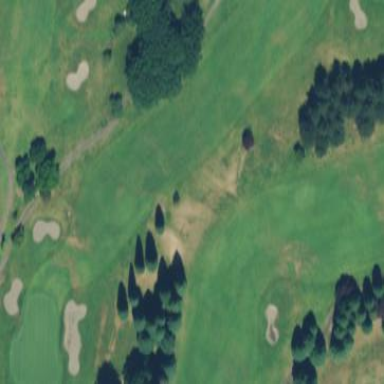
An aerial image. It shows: Golf fairway in the image.